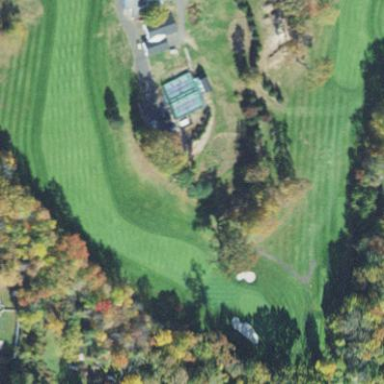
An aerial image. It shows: Grassy area designated as golf fairway.